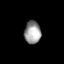
Tissue: prostate
Cell type: T cells
Senescence score: 0.3494
Nuclear area (px): 371
Mean DAPI intensity: 152.814